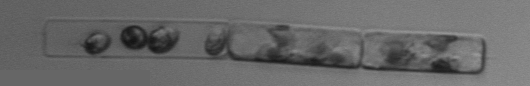
Label: Guinardia_delicatula_TAG_internal_parasite